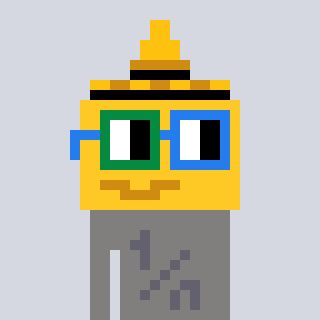
a pixel art character with square green and blue glasses, a mustard-shaped head and a bluegrey-colored body on a cool background